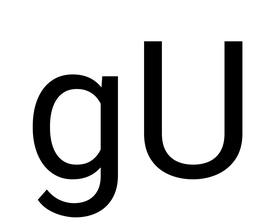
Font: Roboto_Regular